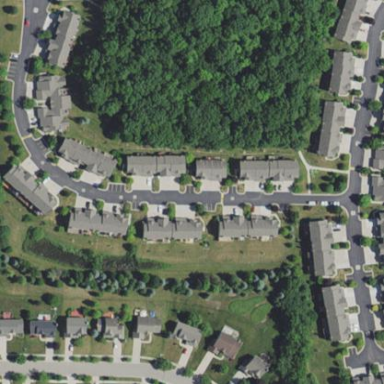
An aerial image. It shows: Condominium in residential area.